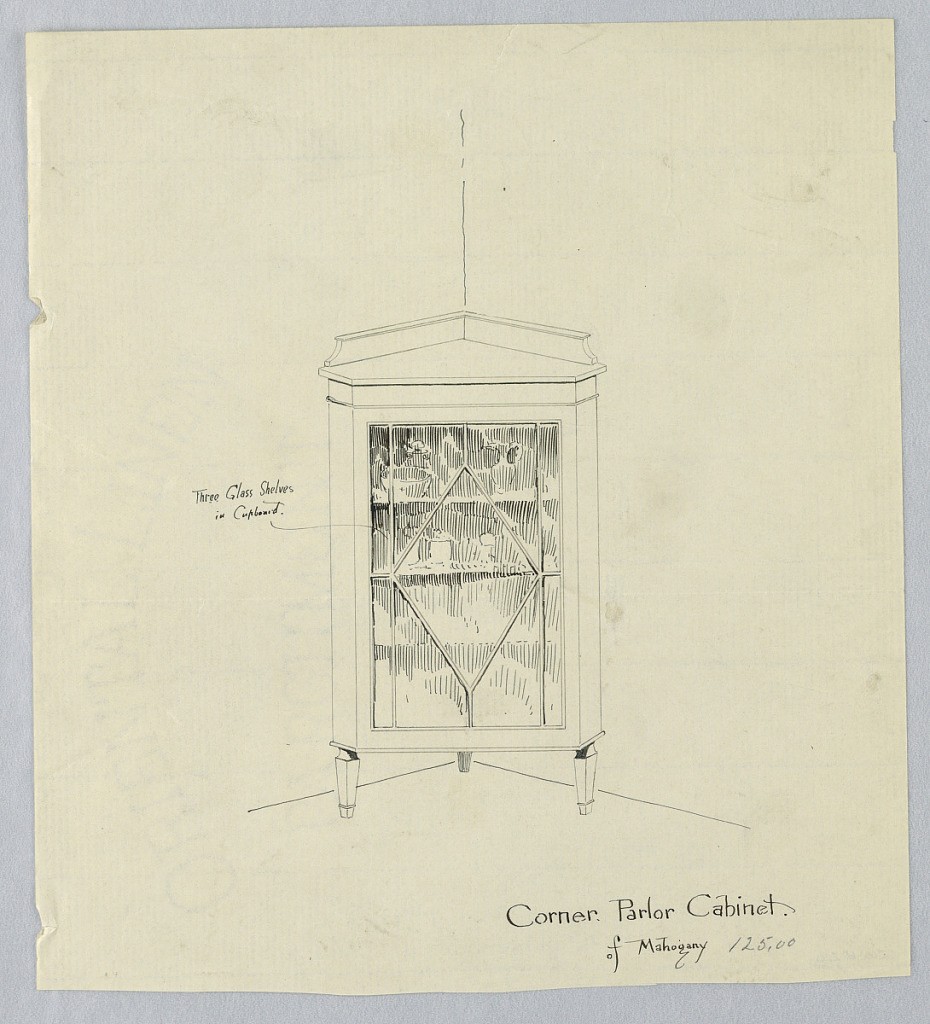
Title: Design for Corner Parlor Cabinet of Mahogany
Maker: A.N. Davenport Co.
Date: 1900–05
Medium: Pen and black ink on thin cream paper
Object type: Drawing
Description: Triangular-shaped cabinet with canted corners; raised on 3 short, tapering legs; glass front door and 3 inside shelves; pieces of china suggested on shelves inside cabinet; backsplash.